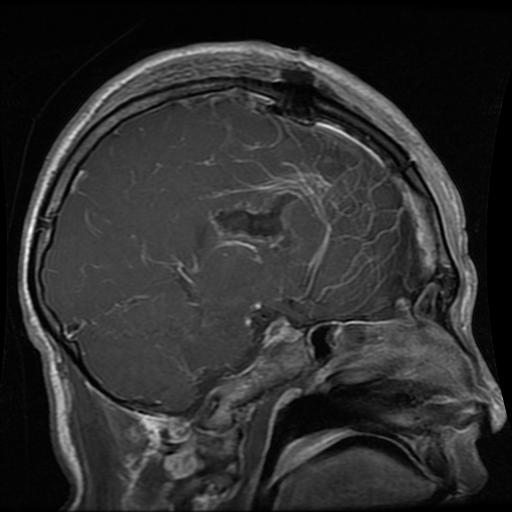
Label: glioma